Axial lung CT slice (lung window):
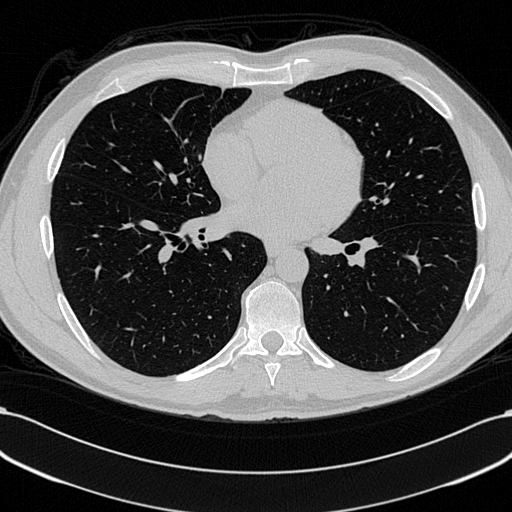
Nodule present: no